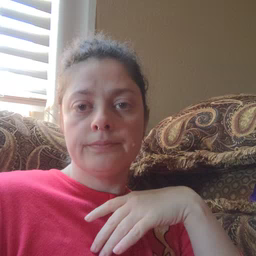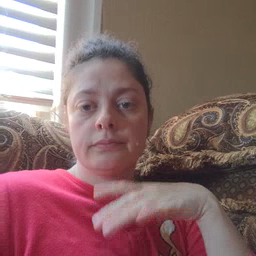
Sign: like